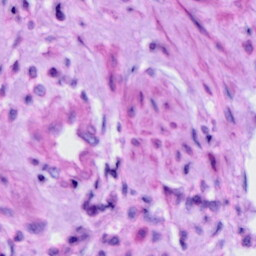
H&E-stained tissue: Cervix